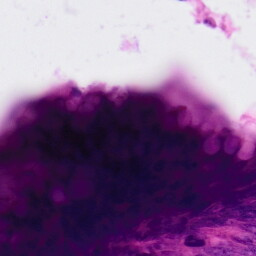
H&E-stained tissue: Colon